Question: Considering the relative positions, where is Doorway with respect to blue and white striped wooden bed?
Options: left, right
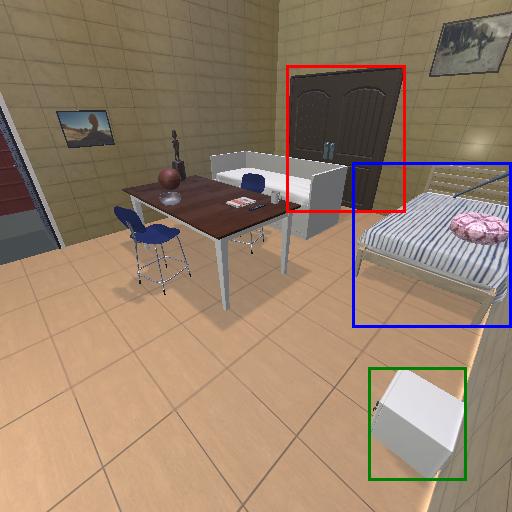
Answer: left